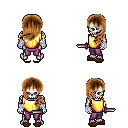
a pixel art fantasy rpg character, male body template, skeleton, gold chest armor, magenta pants, brown left-swept hairstyle, white cloth bandages, brown slippers, dagger, four views (front, back, left, right), 2x2 character sprite sheet, small pixel art, hard edges, no anti-aliasing